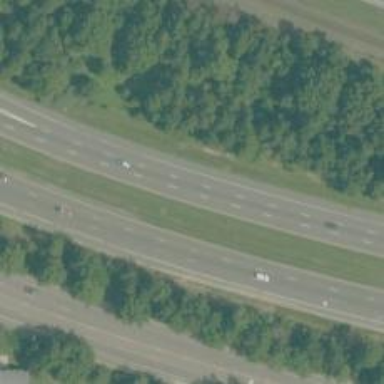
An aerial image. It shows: Motorway junction.